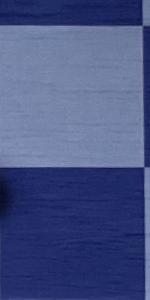
Label: Empty